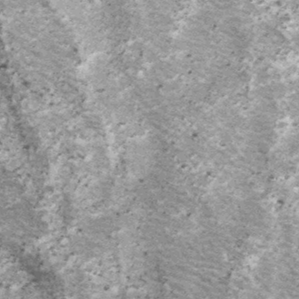
Label: frost